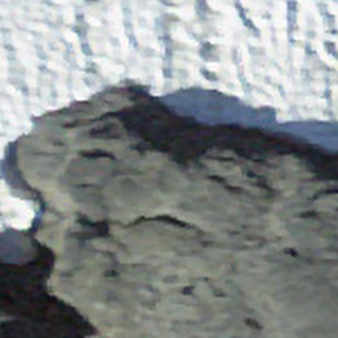
Label: other